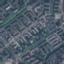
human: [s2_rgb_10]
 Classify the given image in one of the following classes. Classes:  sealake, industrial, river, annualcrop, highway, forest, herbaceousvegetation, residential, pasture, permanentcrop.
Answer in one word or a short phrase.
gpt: Residential